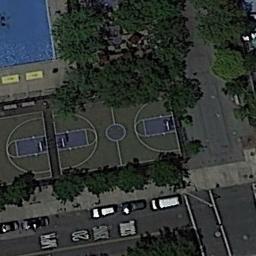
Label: basketball_court